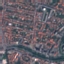
Land use / land cover class: Residential